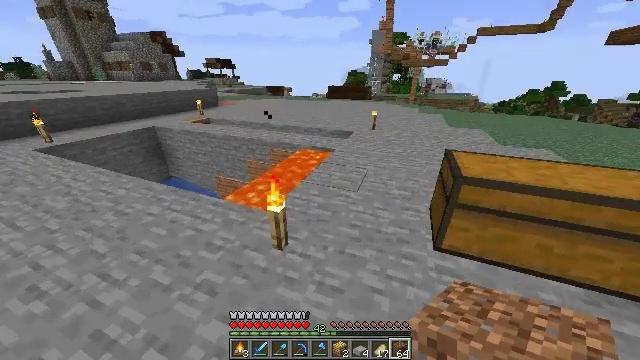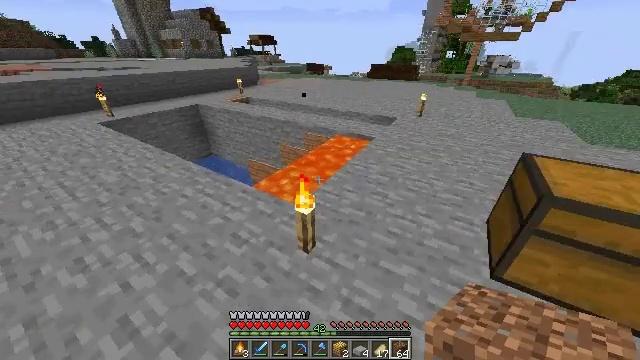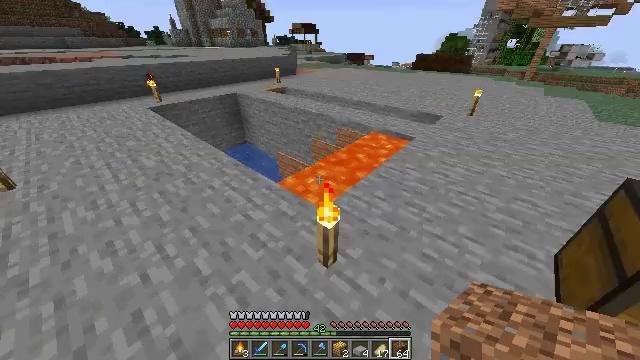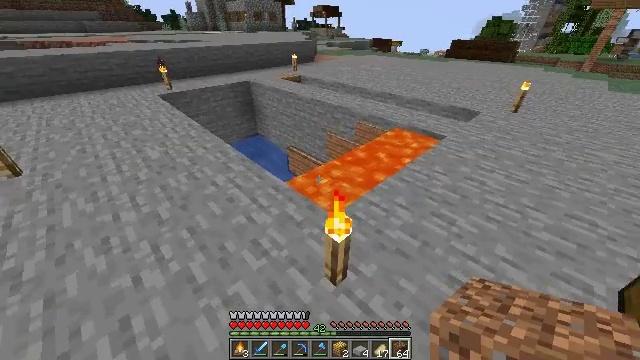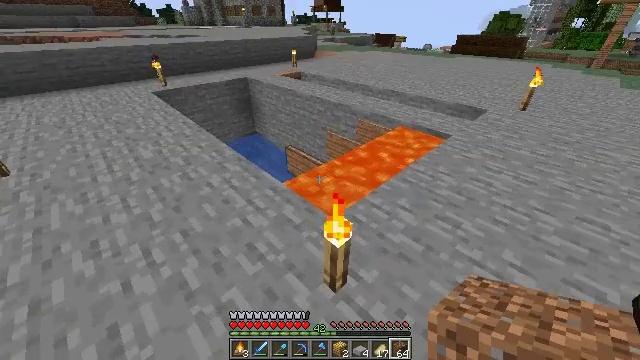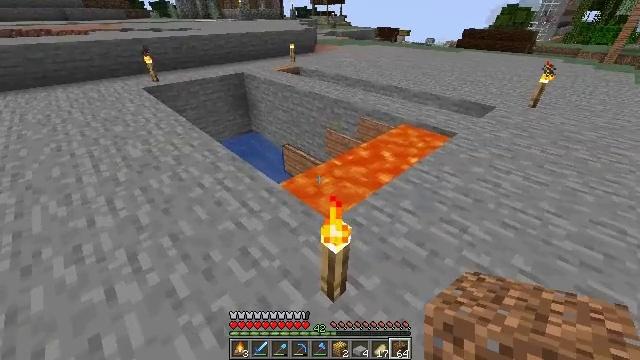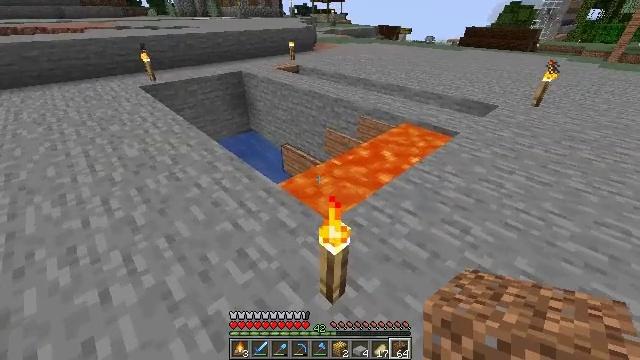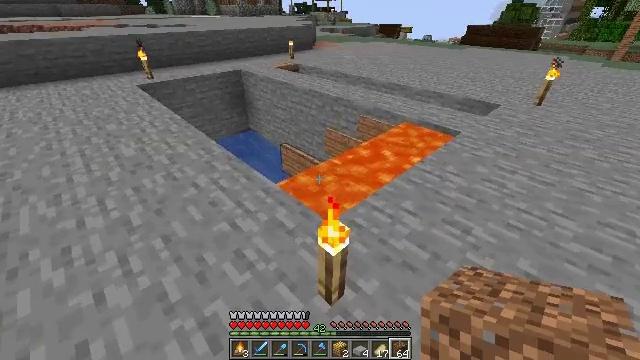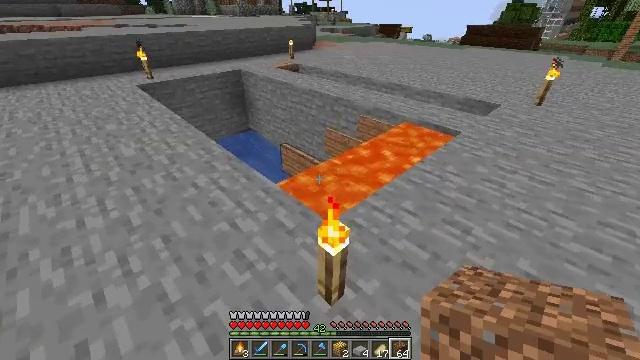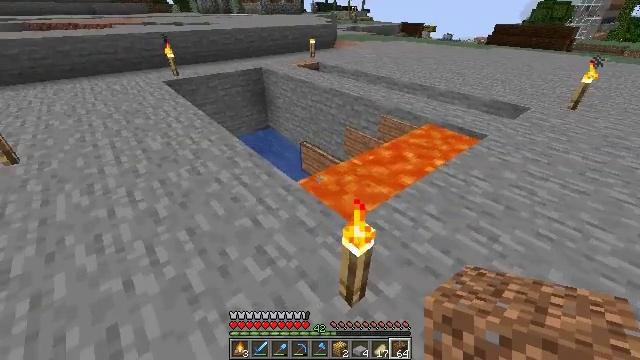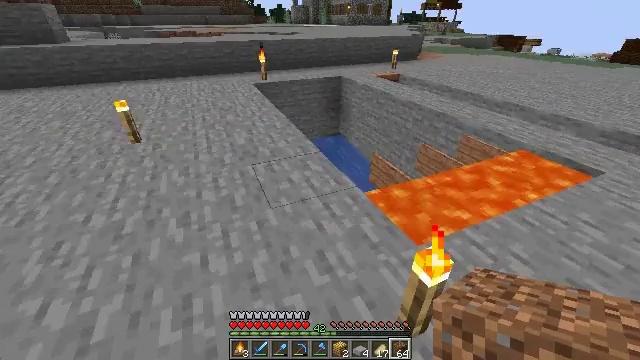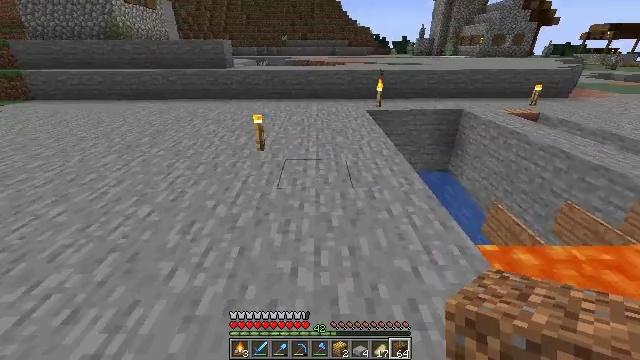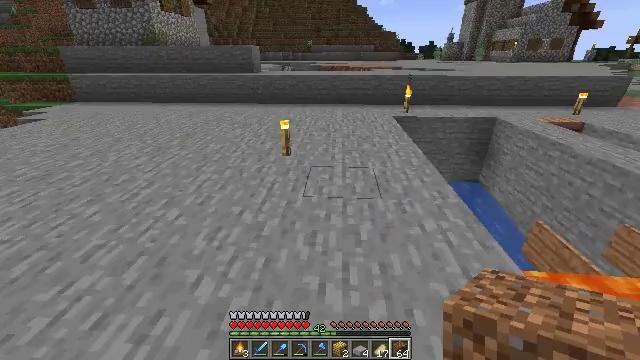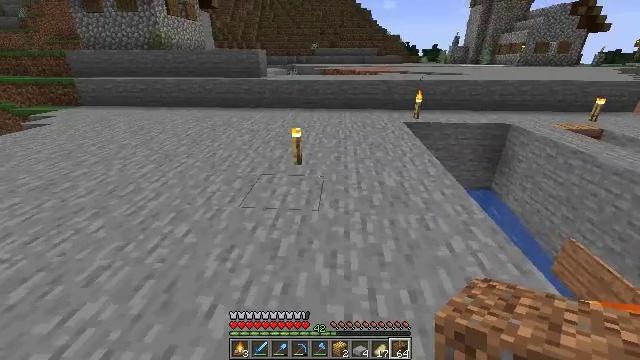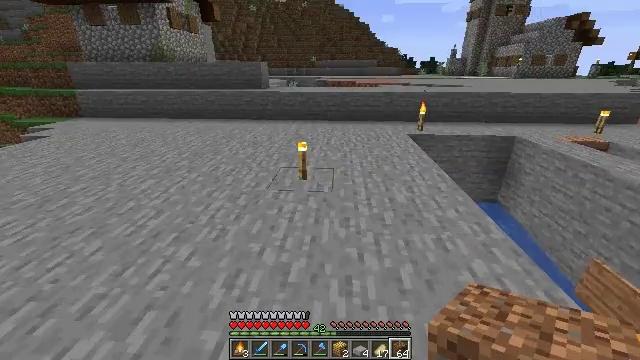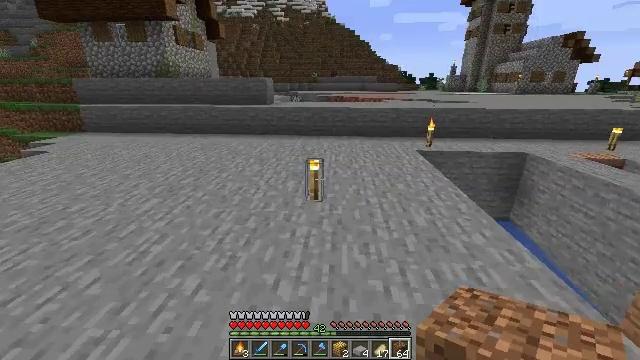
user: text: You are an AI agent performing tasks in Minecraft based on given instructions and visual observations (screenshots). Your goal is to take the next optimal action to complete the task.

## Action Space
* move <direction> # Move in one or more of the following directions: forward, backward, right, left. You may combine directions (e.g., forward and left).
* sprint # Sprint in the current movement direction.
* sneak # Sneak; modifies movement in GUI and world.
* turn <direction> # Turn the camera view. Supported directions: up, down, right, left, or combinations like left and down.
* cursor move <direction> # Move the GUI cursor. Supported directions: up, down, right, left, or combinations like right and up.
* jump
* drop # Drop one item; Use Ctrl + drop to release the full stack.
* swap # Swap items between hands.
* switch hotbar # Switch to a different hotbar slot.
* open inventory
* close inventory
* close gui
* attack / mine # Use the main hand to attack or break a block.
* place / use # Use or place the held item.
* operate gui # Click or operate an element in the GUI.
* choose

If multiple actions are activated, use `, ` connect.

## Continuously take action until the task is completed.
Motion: motion action
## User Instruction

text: Drop a dried kelp.
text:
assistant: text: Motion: move forward, turn left and down
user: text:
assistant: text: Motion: turn left and down
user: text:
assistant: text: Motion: turn left
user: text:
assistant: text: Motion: no_op
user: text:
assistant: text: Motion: no_op
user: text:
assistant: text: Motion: no_op
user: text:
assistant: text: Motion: no_op
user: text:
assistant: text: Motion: no_op
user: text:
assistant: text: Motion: move left, turn left
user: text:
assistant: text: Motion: move forward and move left, turn left and up
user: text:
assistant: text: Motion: move forward and move left, turn left and up
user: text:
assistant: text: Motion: move forward and move left, turn left and up
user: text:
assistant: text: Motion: move forward and move left
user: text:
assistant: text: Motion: move forward and move left, turn up
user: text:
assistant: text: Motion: move forward and move left, turn up
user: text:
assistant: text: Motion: move forward, turn left and up
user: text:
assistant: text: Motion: move forward, turn left and up
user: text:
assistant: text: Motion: move forward, turn left
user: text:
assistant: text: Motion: move forward, sprint
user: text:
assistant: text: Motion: move forward, sprint
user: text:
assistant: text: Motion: move forward, sprint
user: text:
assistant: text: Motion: move forward, sprint
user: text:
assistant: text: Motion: move forward, sprint
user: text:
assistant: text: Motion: move forward, sprint, turn right
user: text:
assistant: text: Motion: move forward, sprint, turn right
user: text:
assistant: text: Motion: move forward, sprint, turn right
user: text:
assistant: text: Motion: move forward, sprint
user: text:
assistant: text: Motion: move forward
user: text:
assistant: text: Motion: move forward
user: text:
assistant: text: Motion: move forward, sprint